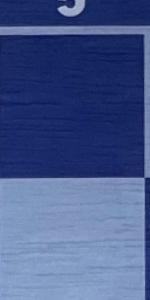
Label: Empty